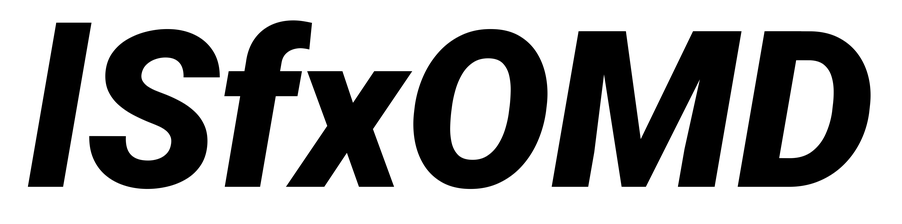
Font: Roboto-Italic_Black_Italic